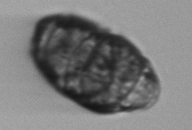
Label: Margalefidinium